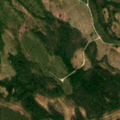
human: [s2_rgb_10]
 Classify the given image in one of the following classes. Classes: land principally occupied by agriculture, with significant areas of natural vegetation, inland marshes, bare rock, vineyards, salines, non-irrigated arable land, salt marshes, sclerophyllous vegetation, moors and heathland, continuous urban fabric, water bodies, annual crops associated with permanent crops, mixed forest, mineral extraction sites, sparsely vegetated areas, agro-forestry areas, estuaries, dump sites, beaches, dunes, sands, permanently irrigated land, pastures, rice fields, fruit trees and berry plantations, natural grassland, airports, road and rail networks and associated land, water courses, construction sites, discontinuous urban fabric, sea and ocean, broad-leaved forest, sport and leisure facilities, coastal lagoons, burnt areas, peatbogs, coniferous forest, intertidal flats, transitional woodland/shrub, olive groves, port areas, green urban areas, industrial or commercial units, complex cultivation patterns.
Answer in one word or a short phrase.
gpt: coniferous forest, mixed forest, transitional woodland/shrub